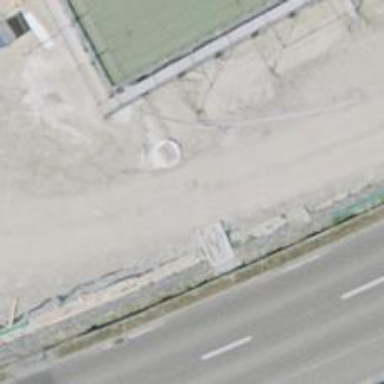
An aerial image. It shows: Charging station.